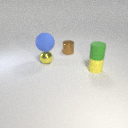
small yellow rubber cylinder to the right of small yellow metal sphere